Aerial crown-view tile of a tropical tree (Barro Colorado Island, Panama), acquired 20240813:
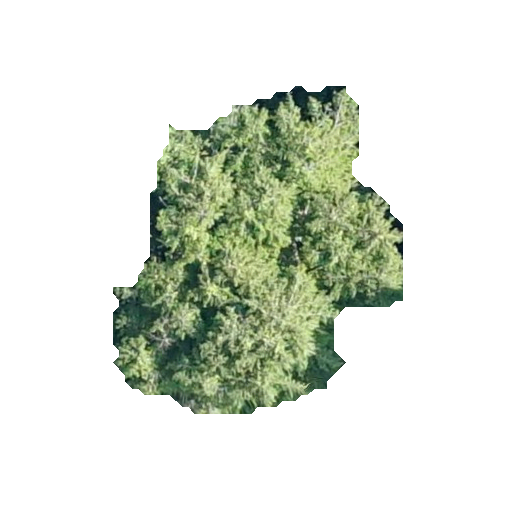
Species: Quararibea stenophylla
GBIF accepted scientific name: Quararibea stenophylla
Crown area: 99.751 m²